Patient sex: M
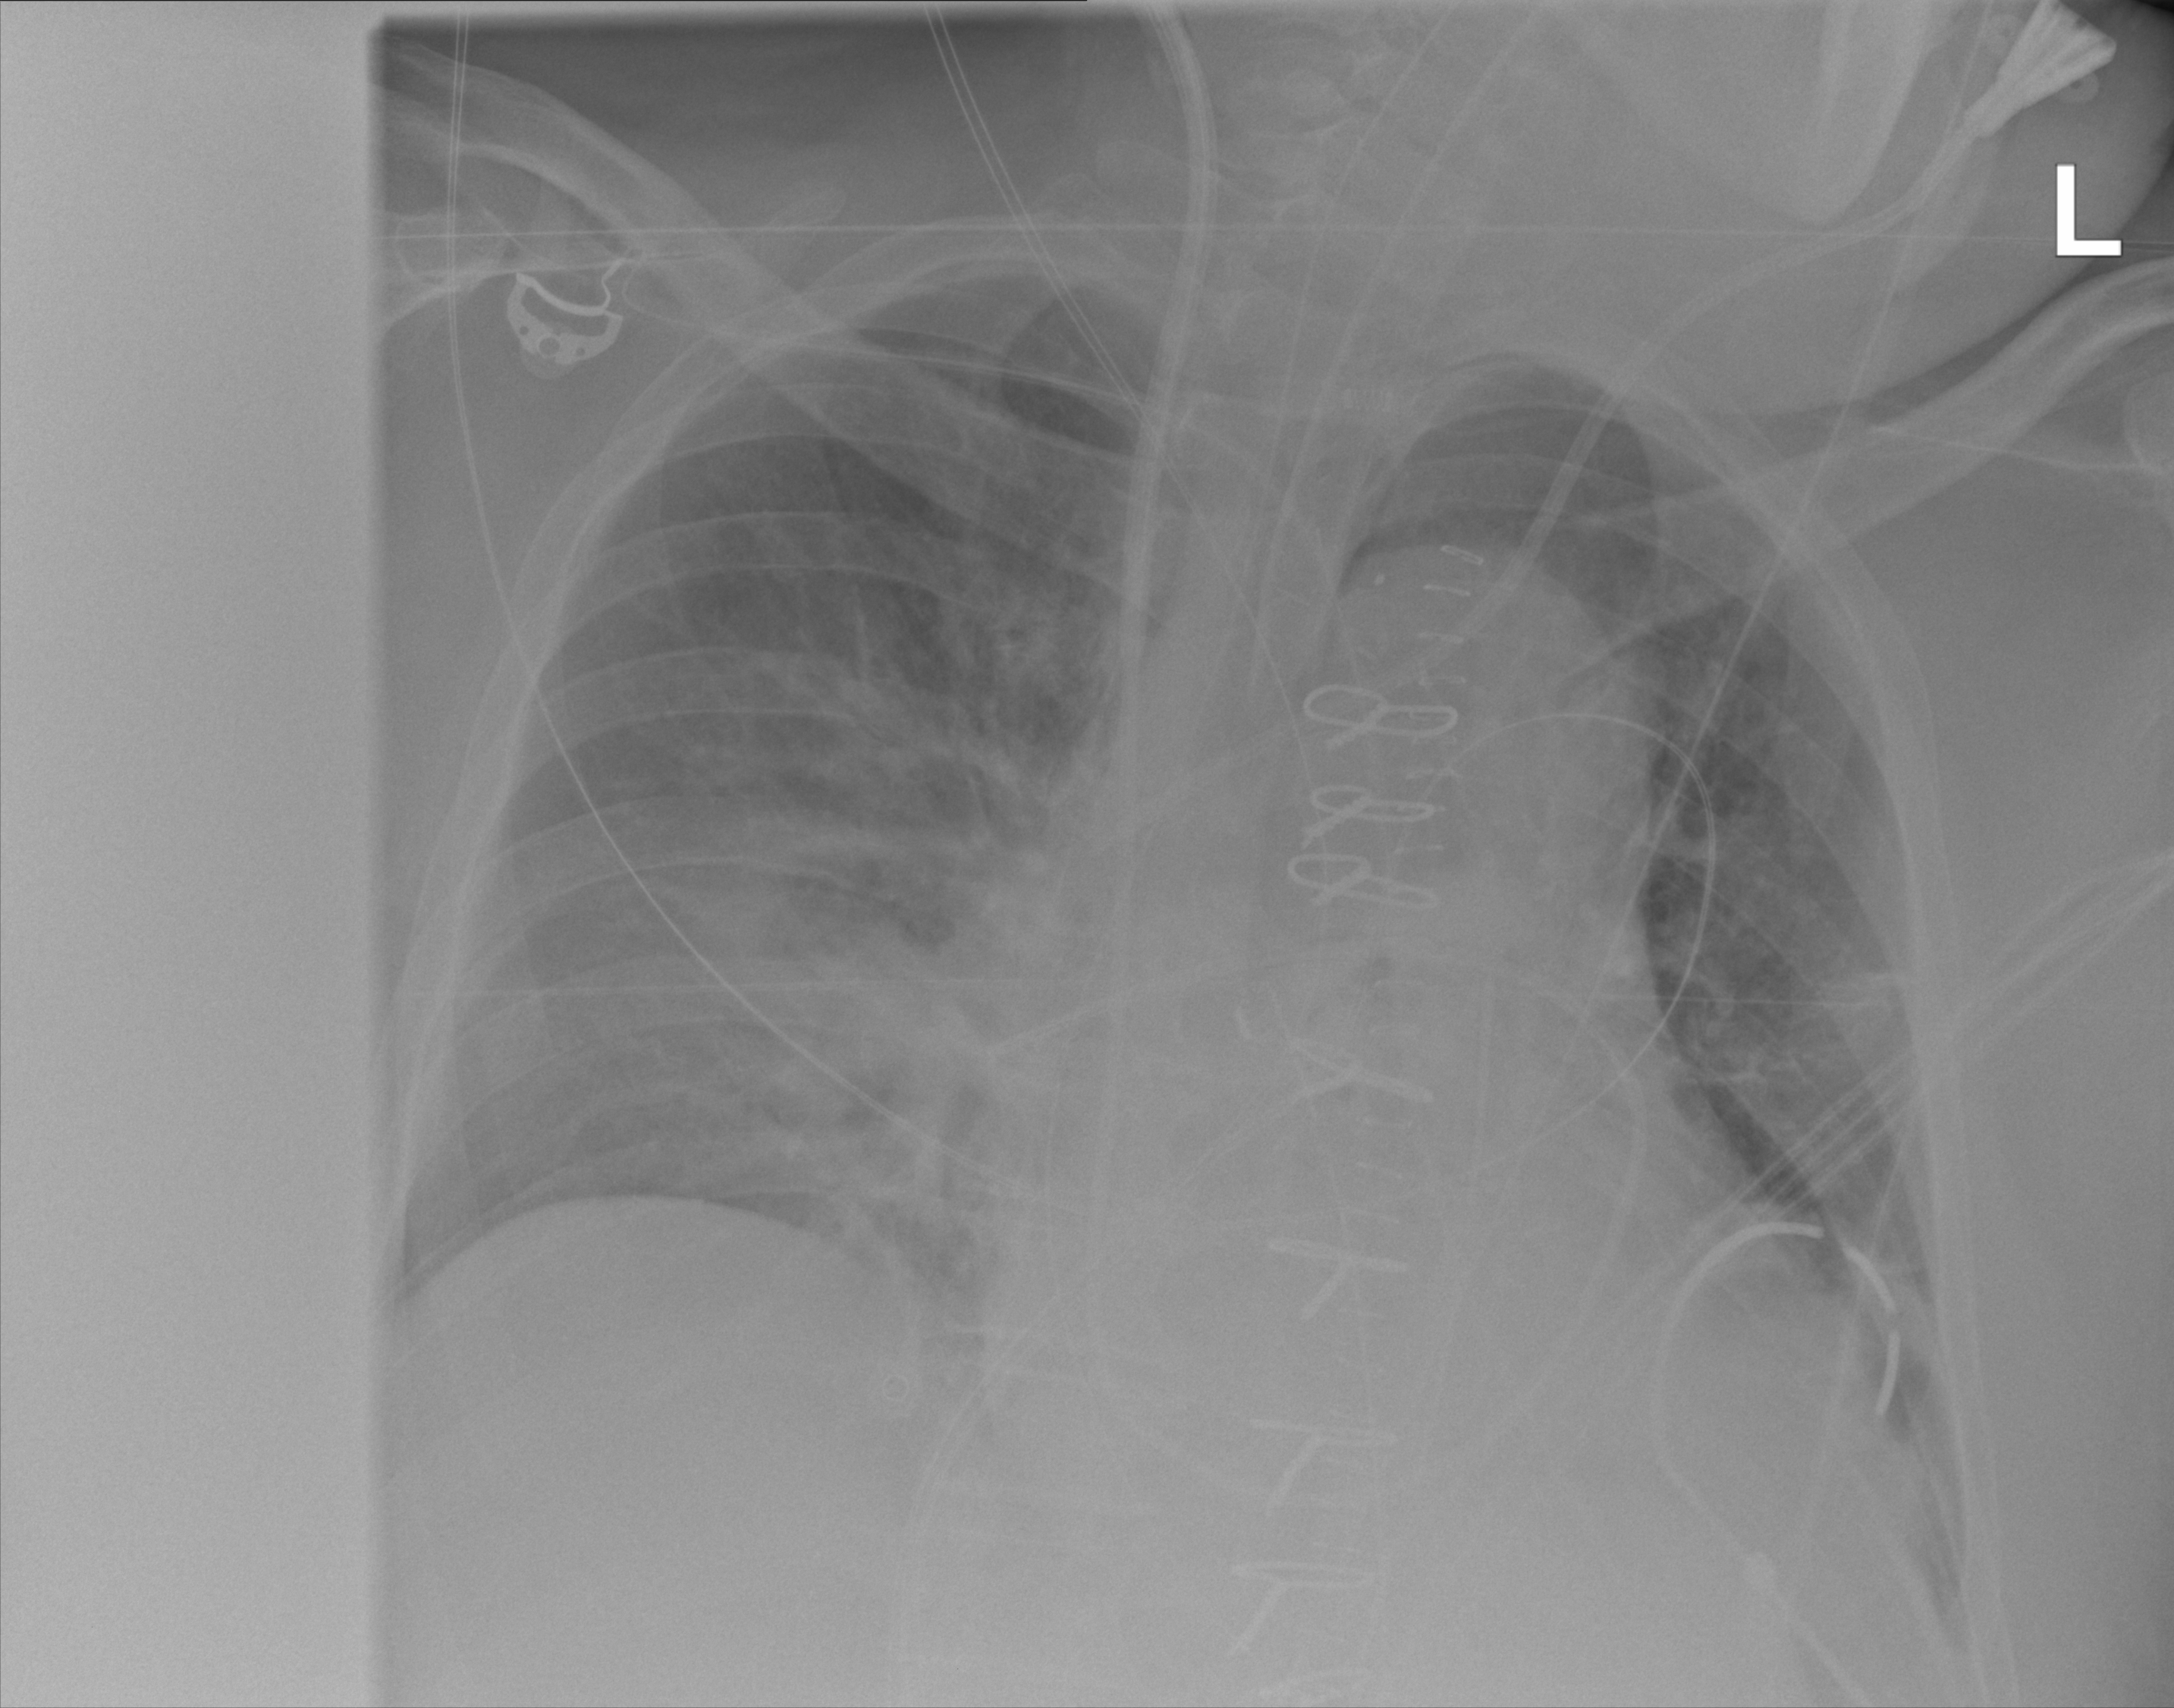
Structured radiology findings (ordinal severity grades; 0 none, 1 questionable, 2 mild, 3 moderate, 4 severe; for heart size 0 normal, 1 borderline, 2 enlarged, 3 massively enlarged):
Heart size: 1
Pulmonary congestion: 2
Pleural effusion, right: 0
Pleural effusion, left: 2
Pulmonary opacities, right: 3
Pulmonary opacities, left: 0
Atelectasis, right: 2
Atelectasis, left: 2